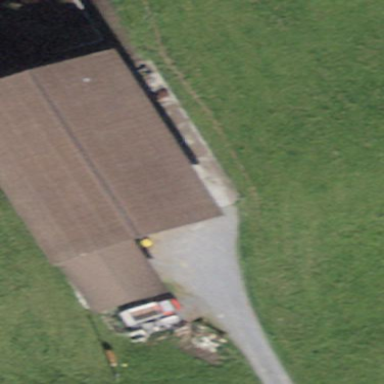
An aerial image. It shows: Rural barn.